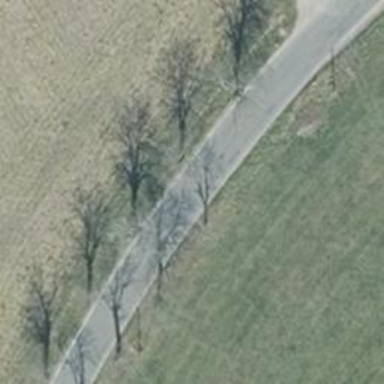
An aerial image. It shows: Avenue lined with broadleaved deciduous trees.